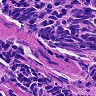
Metastatic tissue present: no